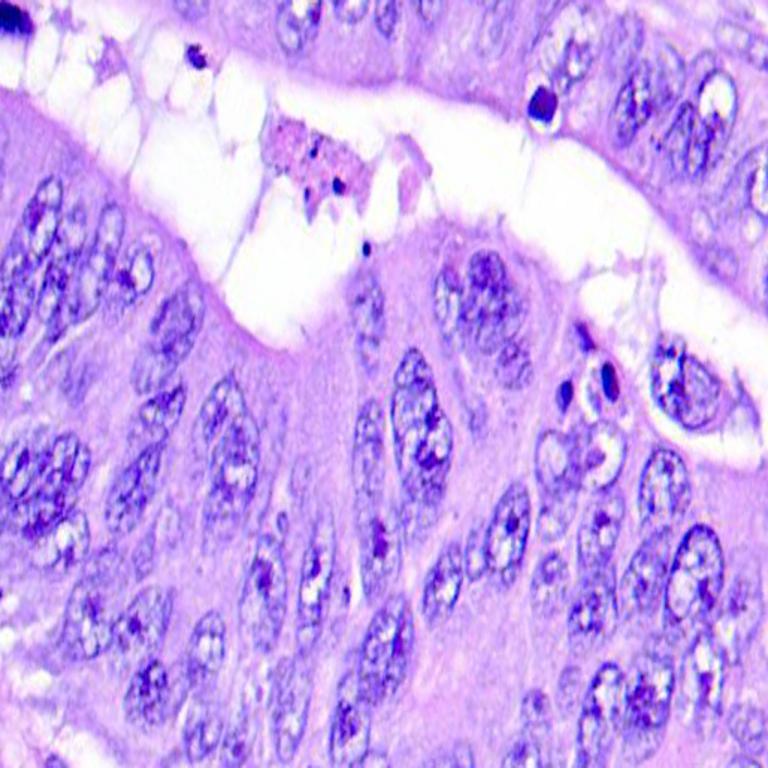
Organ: colon
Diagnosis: adenocarcinomas